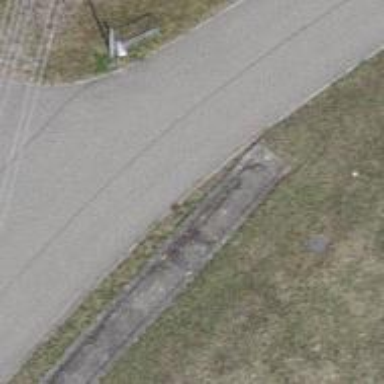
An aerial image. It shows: Railway buffer stop.